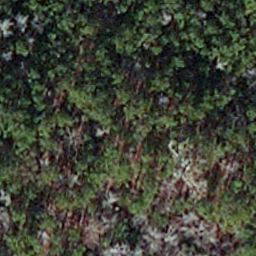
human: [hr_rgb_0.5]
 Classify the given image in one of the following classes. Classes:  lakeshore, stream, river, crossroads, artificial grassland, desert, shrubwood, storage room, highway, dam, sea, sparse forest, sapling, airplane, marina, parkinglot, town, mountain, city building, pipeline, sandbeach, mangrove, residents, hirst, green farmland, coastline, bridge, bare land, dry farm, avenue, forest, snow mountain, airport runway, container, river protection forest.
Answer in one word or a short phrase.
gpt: sapling